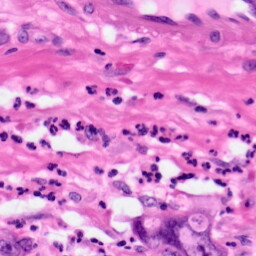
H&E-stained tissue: Pancreatic